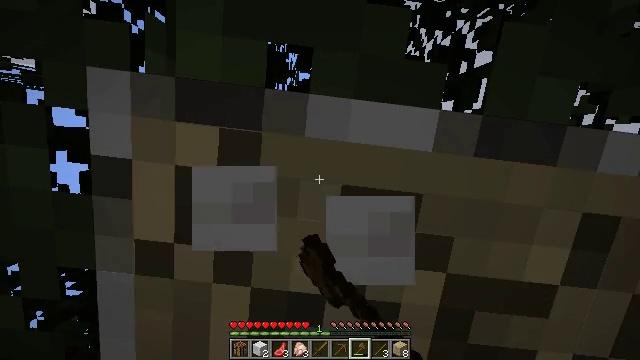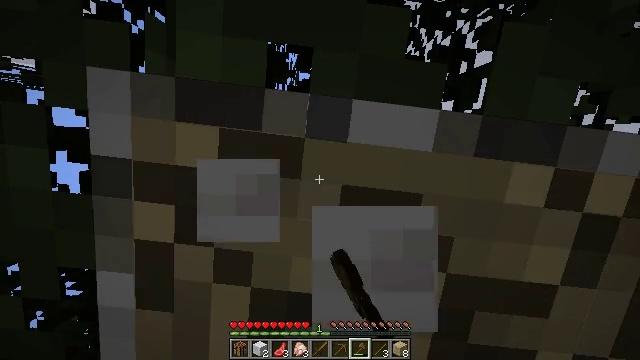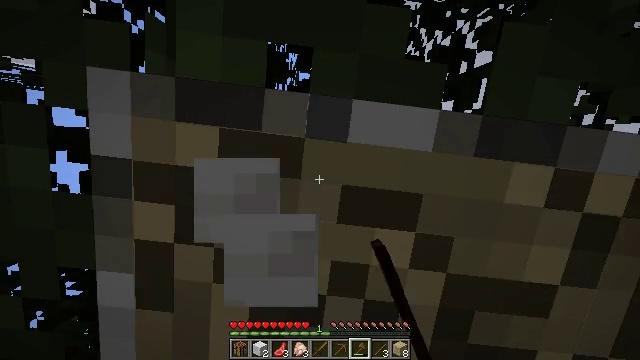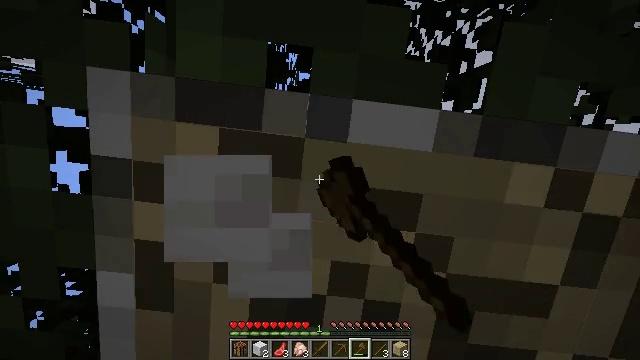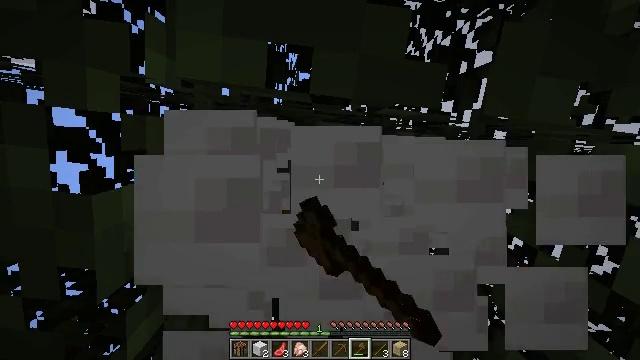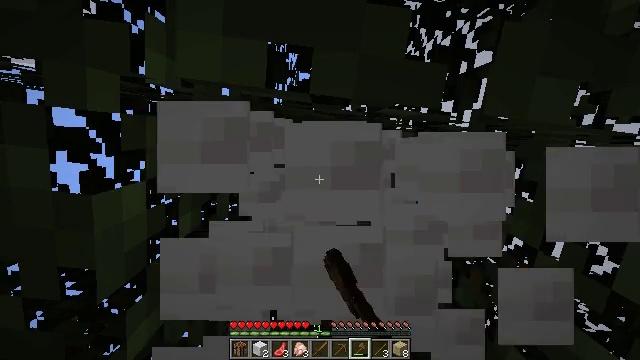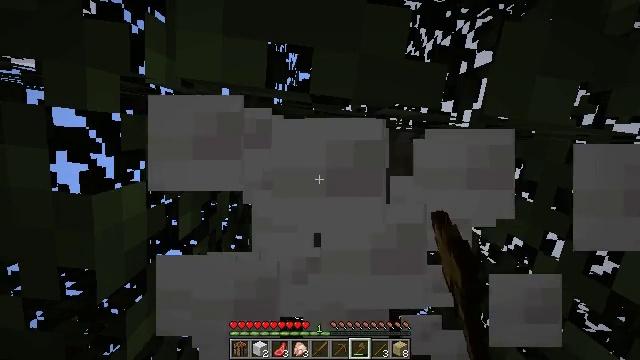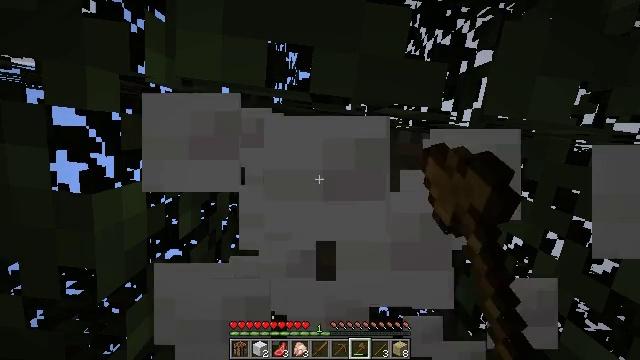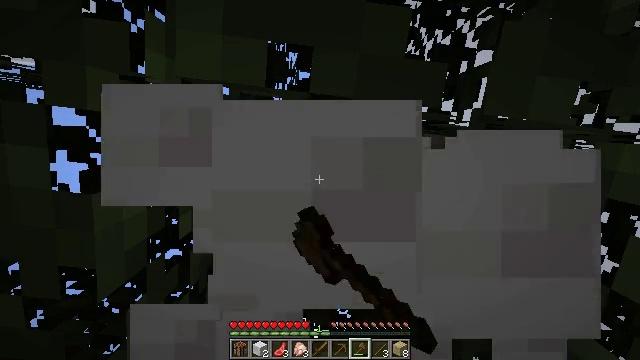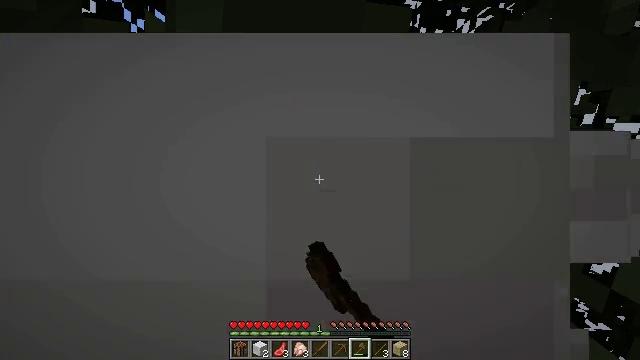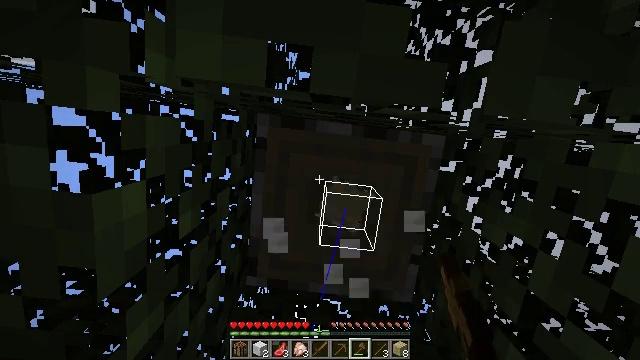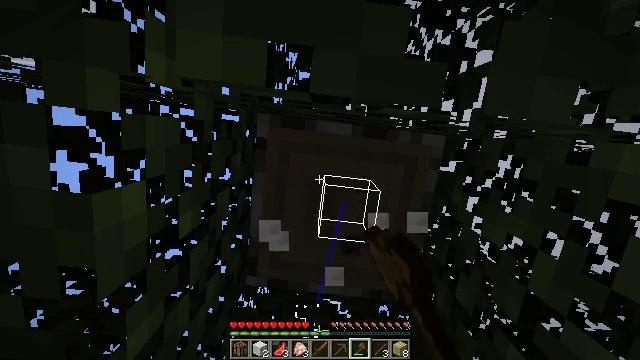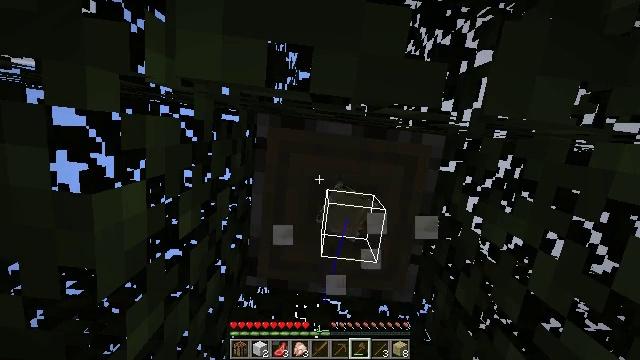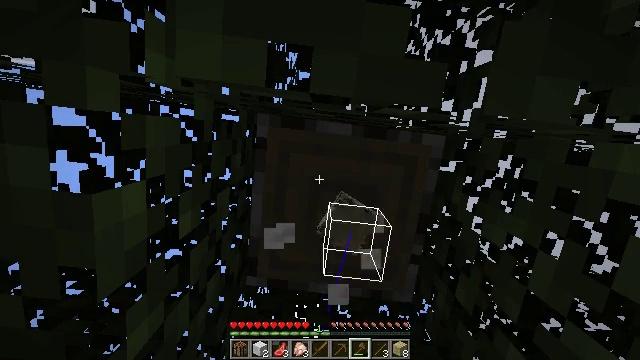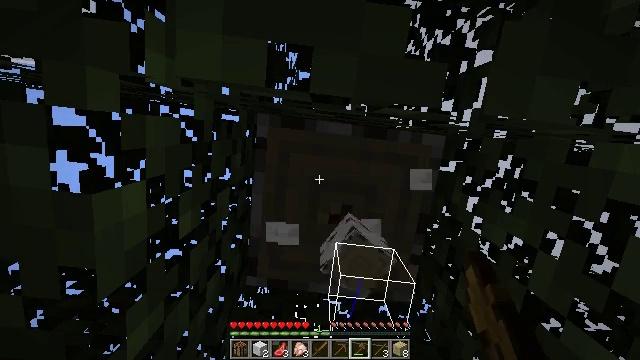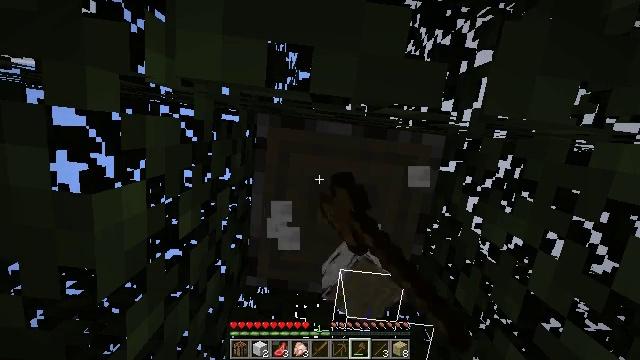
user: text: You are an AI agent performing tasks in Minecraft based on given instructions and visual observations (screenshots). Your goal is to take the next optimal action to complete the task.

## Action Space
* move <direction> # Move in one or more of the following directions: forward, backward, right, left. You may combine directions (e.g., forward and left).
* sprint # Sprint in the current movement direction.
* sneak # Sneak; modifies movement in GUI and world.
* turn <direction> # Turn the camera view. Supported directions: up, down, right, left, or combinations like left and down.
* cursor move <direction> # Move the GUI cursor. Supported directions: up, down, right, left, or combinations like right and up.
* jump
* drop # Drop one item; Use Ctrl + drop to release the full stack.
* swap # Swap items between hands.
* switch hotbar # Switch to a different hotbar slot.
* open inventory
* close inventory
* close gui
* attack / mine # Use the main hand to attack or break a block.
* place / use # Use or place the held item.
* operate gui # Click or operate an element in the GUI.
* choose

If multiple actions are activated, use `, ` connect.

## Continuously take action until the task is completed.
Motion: motion action
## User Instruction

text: Break the birch log in the forest.
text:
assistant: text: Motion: attack / mine
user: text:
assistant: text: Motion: attack / mine
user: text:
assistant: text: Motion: attack / mine
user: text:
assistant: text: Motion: attack / mine
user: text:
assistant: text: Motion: attack / mine
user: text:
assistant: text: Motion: attack / mine
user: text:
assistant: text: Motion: attack / mine
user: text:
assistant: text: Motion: attack / mine
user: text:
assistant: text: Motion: attack / mine
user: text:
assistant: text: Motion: attack / mine
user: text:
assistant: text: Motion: attack / mine
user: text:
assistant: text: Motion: attack / mine
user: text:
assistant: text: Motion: attack / mine
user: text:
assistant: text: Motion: attack / mine
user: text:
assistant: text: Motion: attack / mine
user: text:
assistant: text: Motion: attack / mine
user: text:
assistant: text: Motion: attack / mine
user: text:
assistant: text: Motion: attack / mine
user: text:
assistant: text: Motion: attack / mine
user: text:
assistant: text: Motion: attack / mine
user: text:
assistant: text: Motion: attack / mine
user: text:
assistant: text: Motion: attack / mine
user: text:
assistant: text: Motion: attack / mine
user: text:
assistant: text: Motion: attack / mine
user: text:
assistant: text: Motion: attack / mine
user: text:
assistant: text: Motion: attack / mine
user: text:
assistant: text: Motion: attack / mine
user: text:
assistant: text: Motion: attack / mine
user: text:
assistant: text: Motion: attack / mine
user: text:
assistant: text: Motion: attack / mine